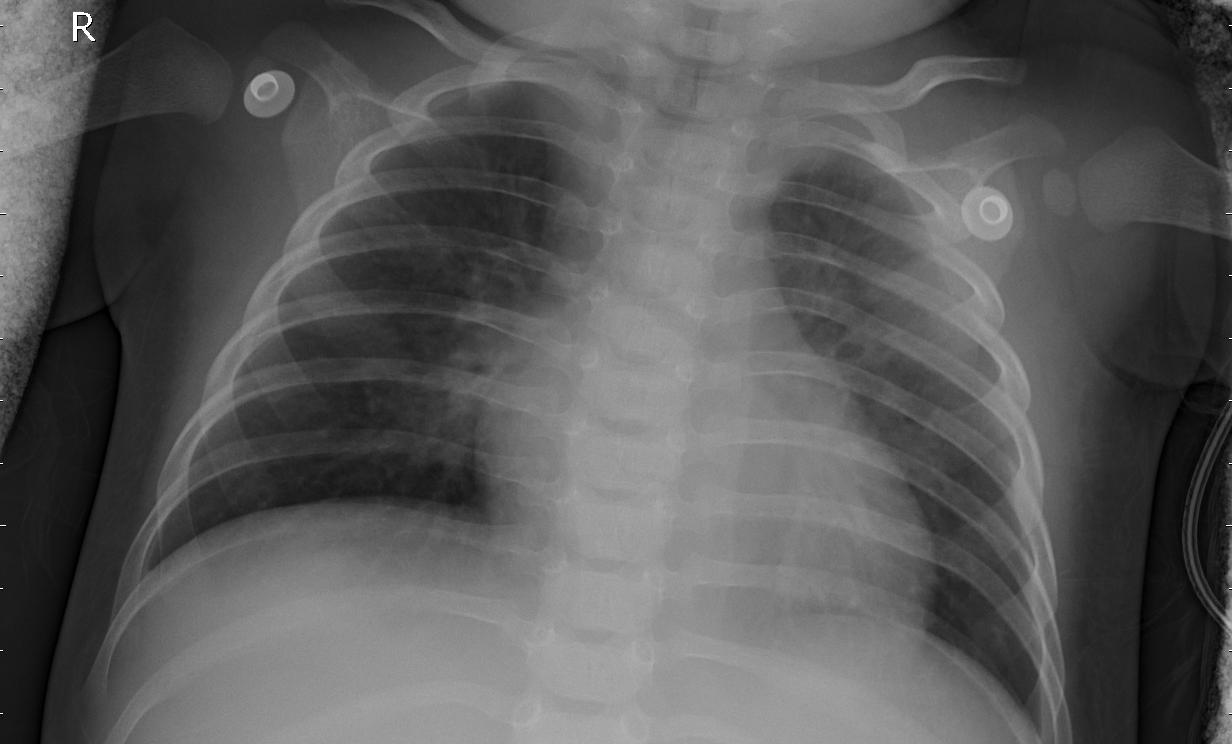
Diagnosis: PNEUMONIA